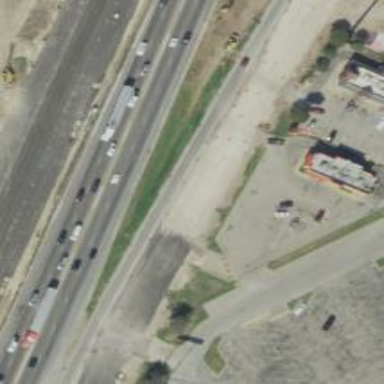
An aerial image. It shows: Secondary road with frontage road alongside.